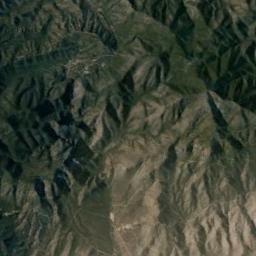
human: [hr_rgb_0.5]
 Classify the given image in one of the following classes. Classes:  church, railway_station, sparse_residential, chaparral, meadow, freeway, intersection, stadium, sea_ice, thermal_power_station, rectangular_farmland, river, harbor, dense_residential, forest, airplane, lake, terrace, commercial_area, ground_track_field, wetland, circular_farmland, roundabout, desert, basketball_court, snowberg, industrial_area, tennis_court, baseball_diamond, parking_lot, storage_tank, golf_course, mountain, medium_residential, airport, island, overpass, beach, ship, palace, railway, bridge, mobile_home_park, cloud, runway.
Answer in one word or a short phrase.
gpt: mountain